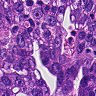
Metastatic tissue present: yes